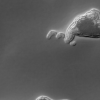
Label: not_dusty